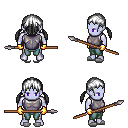
a pixel art fantasy rpg character, male body template, dark elf, purple skin, steel chest armor, teal pants, white twin-tailed hairstyle, gold gloves, white slippers, spear, four views (front, back, left, right), 2x2 character sprite sheet, small pixel art, hard edges, no anti-aliasing